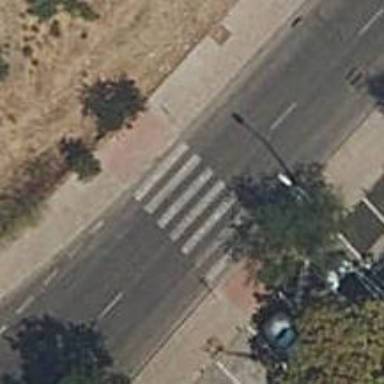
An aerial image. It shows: Bump for traffic calming.